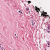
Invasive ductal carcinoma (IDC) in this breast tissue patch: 0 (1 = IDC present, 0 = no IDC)